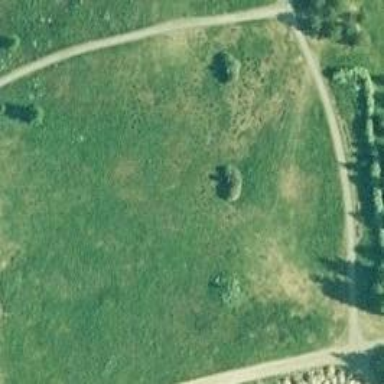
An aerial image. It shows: Disc golf basket.